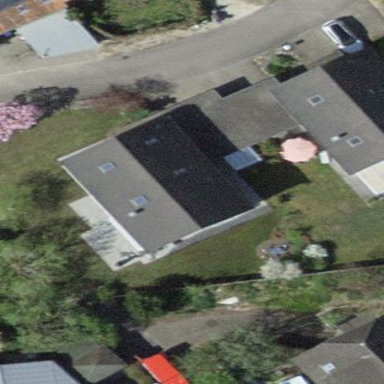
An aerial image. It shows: Building with gabled roof.